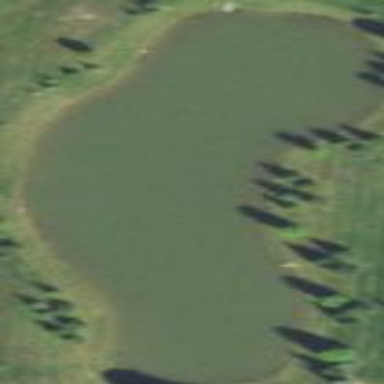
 showcasing the natural beauty of water."